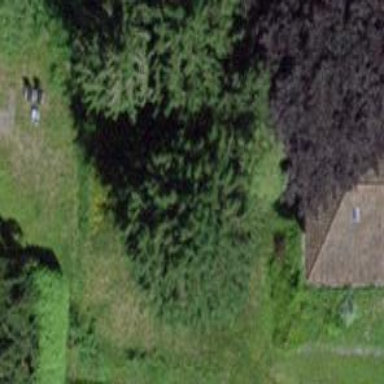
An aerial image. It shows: Single tag "natural: tree."